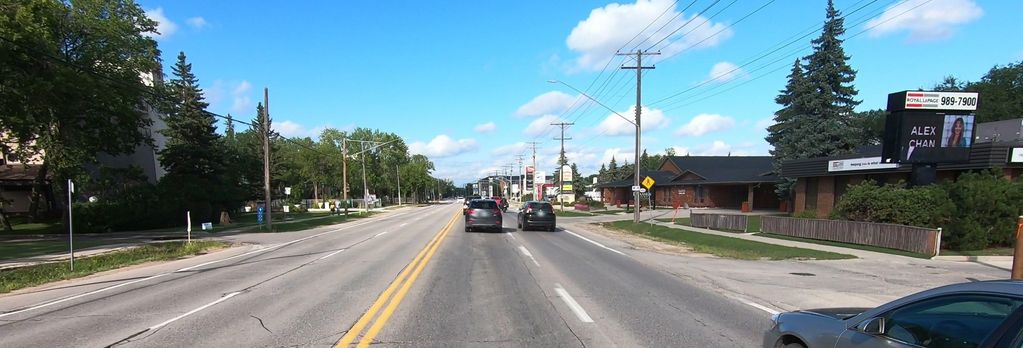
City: winnipeg